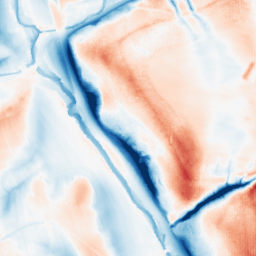
Category: classical
Decomposition family: gaussian_anisotropic
Decomposition parameters: sigma_x: 20
sigma_y: 5
Upsampling method: fft_zeropad
Upsampling parameters: scale: 8
Upsampling scale: 8